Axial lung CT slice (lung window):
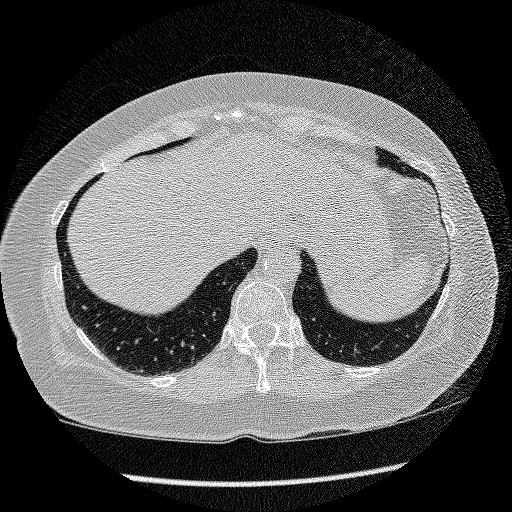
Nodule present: no